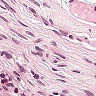
Metastatic tissue present: no